Interaction volume radius: 5 \u00c5
Interaction volume height: 15 \u00c5
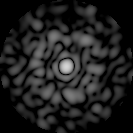
Disorder parameter: 0.777